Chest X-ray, PA view. Patient: 32 years old, sex M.
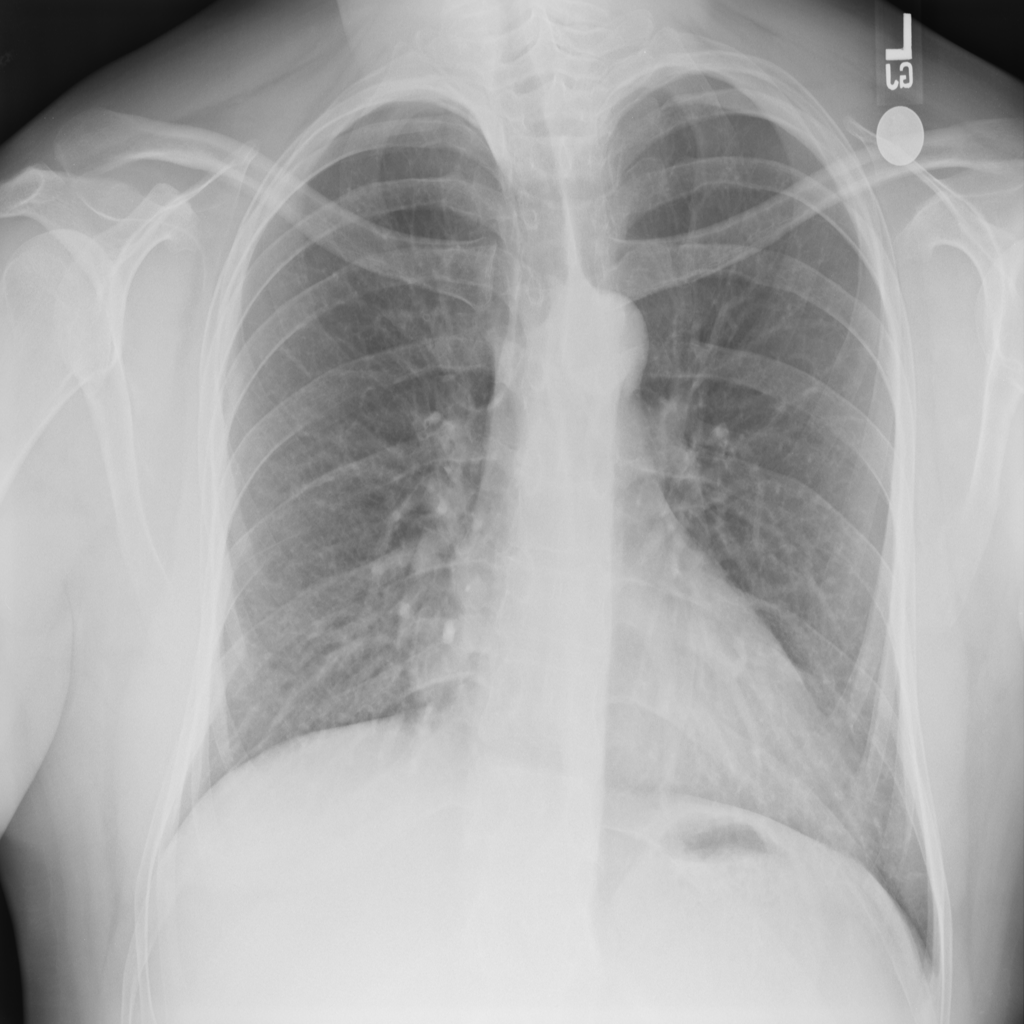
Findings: No Finding